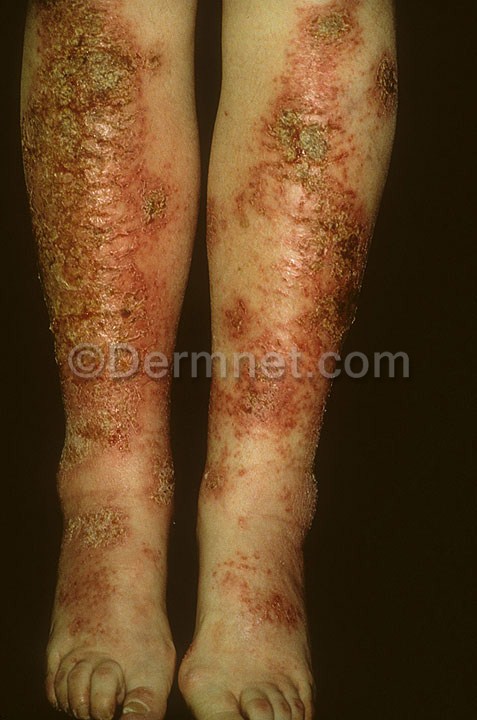
Disease: Eczema Photos